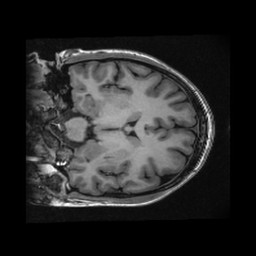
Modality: T1w
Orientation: coronal
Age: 23
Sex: female
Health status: healthy
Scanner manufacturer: ge
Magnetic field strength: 3 T
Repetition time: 0.008332 s
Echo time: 0.003096 s